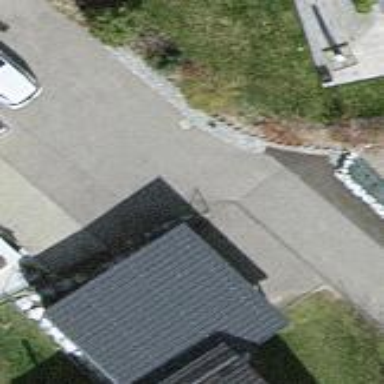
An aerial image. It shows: Garage building.